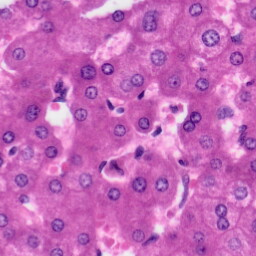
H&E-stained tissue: Liver